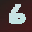
Label: 6